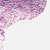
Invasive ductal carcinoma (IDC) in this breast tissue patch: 0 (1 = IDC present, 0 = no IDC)